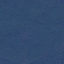
Land use / land cover: Forest